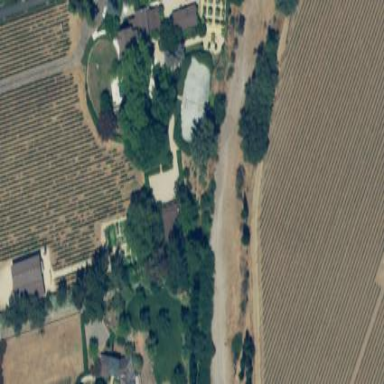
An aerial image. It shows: Vineyard where grapes are grown.